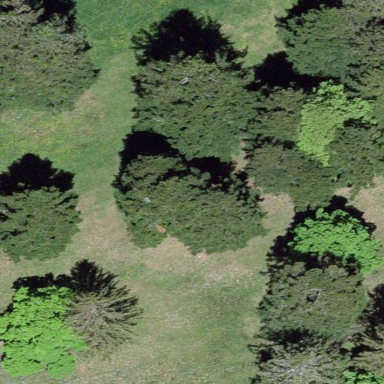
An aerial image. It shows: Forest area.